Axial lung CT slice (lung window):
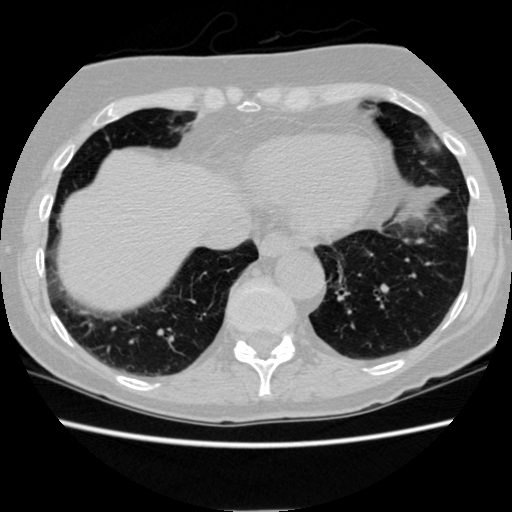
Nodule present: no